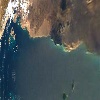
Label: water